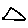
Label: triangle